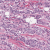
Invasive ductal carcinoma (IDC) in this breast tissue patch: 1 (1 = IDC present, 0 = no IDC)